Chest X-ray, AP view. Patient: 66 years old, sex M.
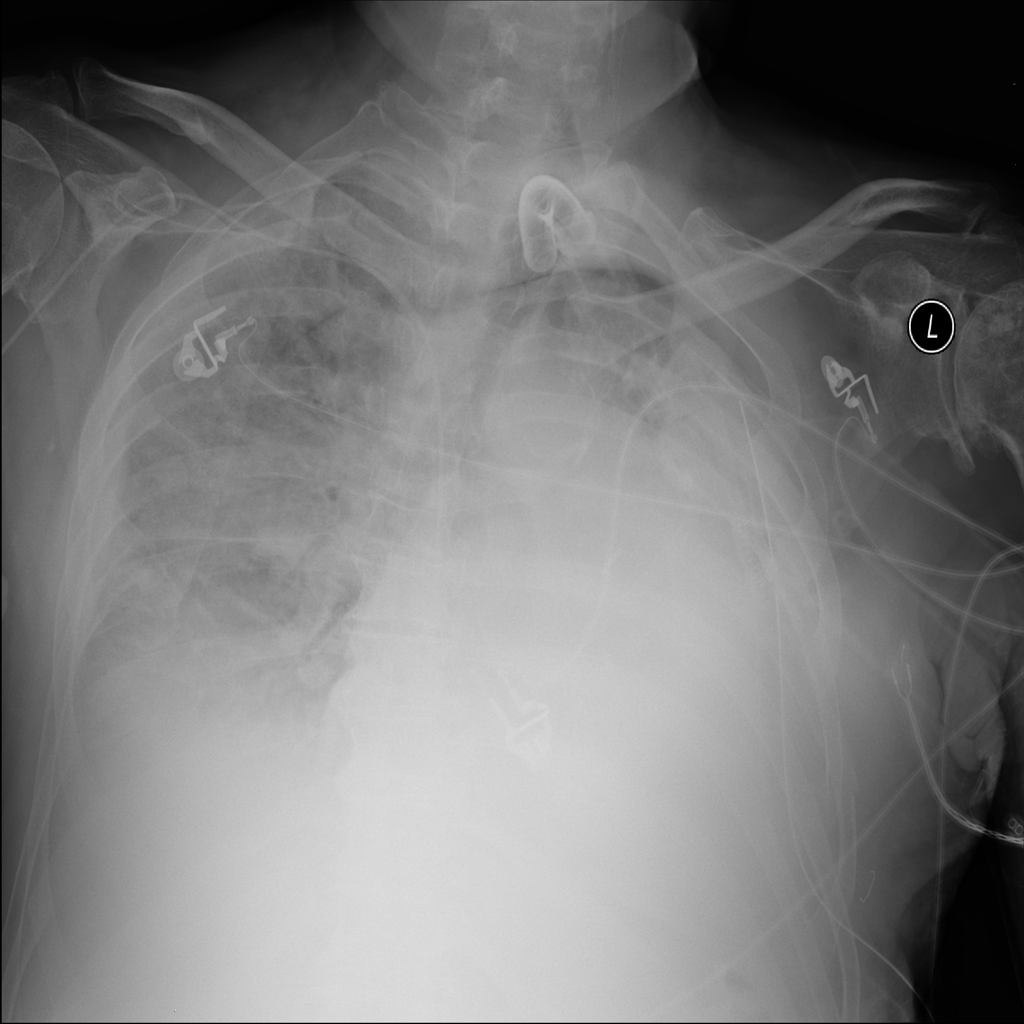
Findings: No Finding